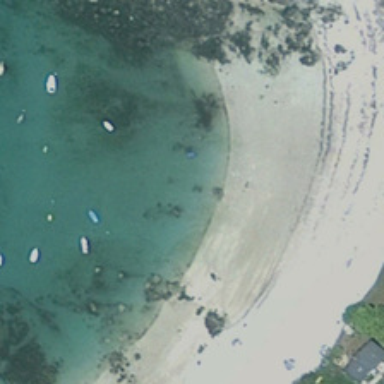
Yellow beach are near green ocean .